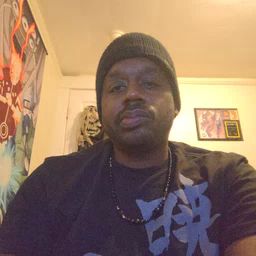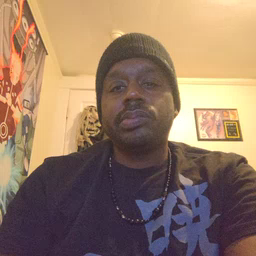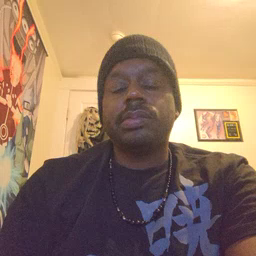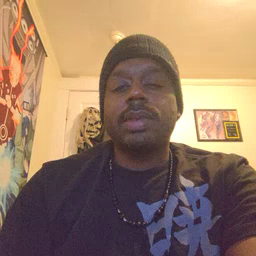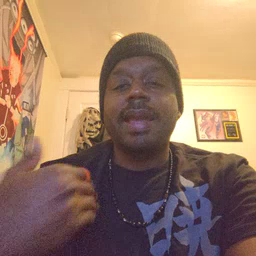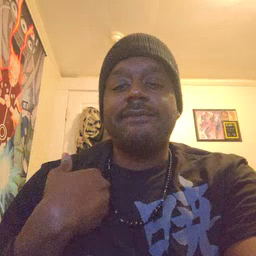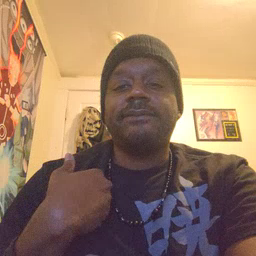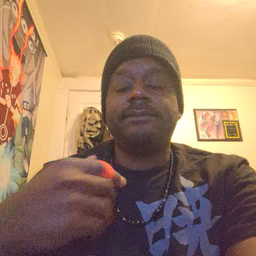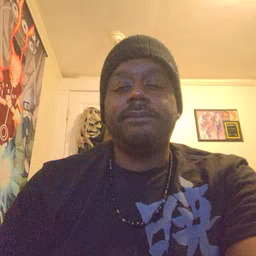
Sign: have